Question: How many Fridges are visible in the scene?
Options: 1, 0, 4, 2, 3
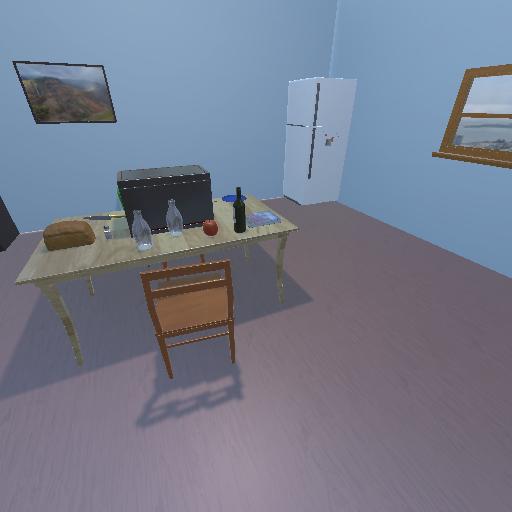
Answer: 1